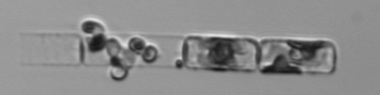
Label: Guinardia_delicatula_TAG_internal_parasite